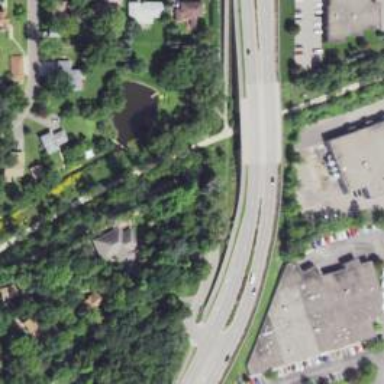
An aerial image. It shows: Secondary road with bridge.